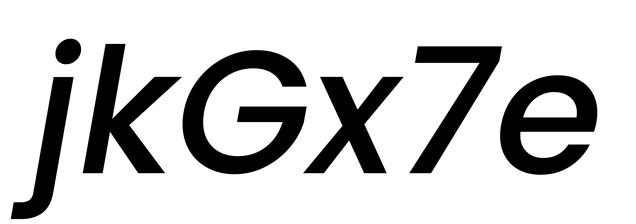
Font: Poppins-MediumItalic